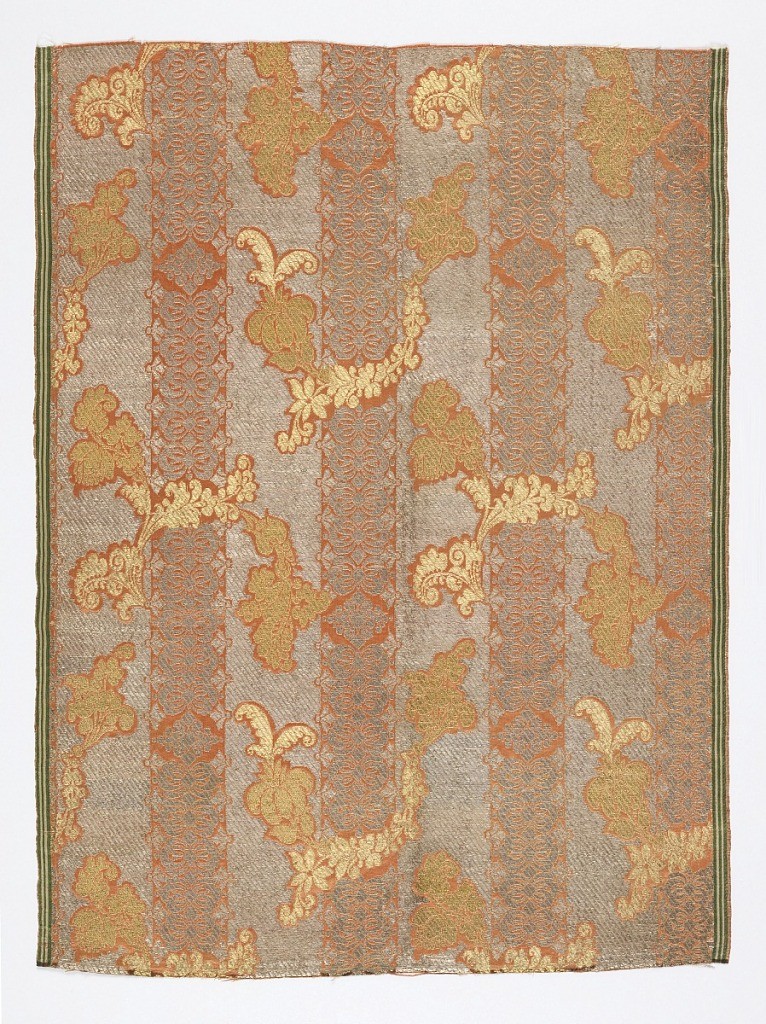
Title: Textile
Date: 18th century
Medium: silk and metal Technique: plain compound satin with brocade
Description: Light orange (salmon) satin ground with the design disposed in stripes of bow-knots in silver with a staggered repeat of a scrolling leaf and flower motif brocaded in gold across the stripes. Selvages of green and white stripes.